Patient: sex F, age 63
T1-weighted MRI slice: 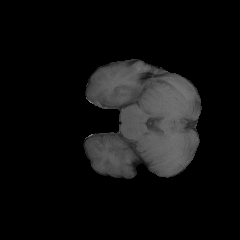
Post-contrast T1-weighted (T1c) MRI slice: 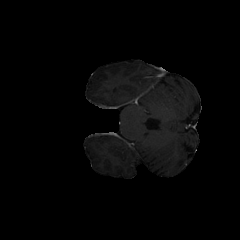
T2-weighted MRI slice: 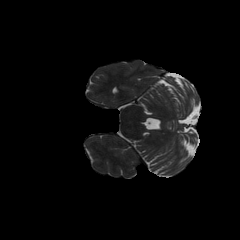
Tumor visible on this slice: no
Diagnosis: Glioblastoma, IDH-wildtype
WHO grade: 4